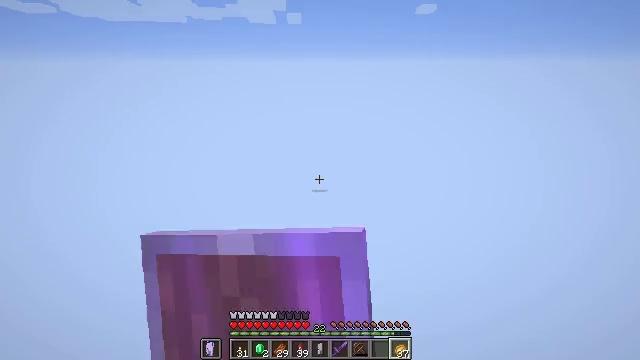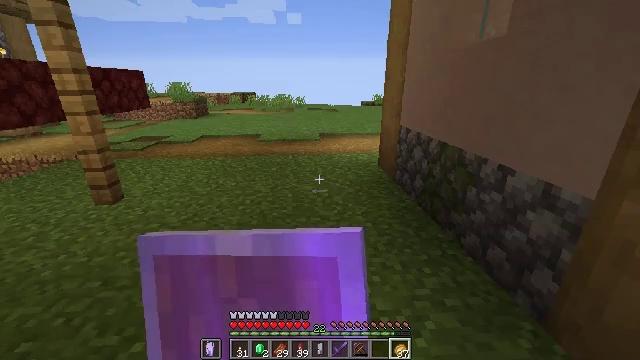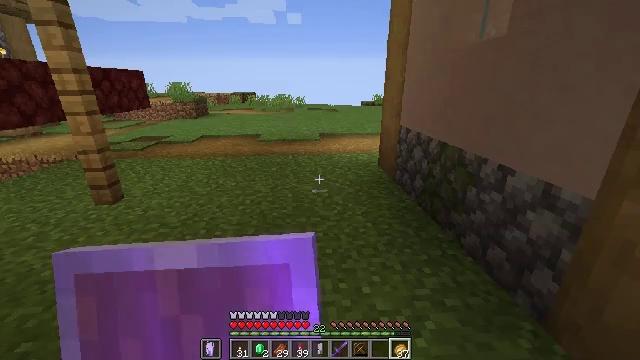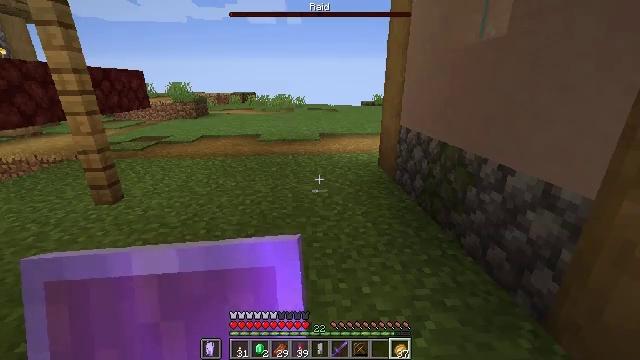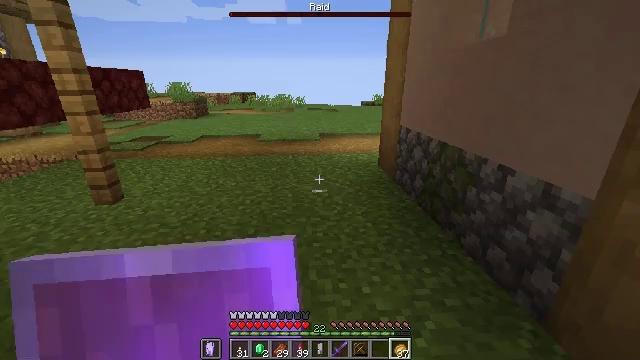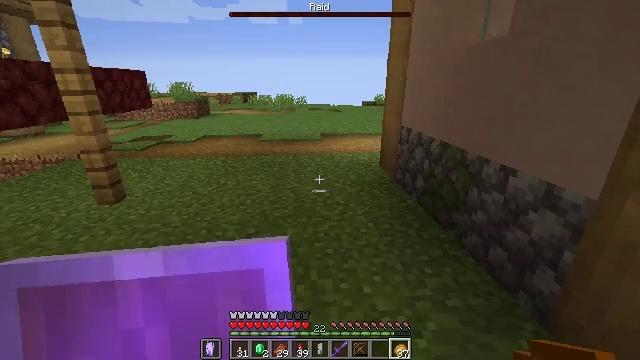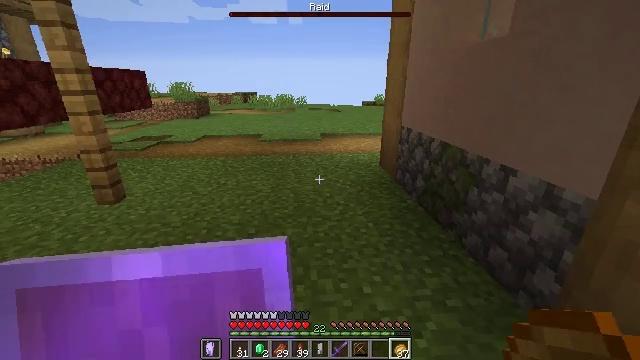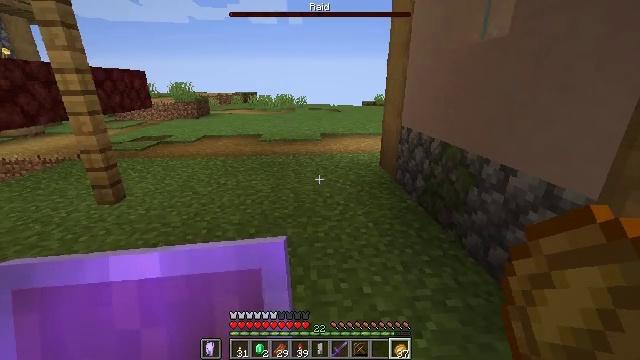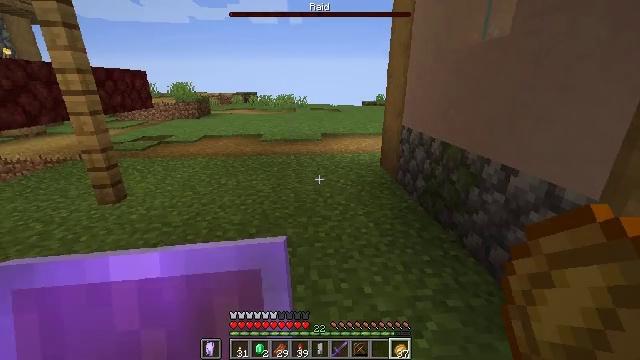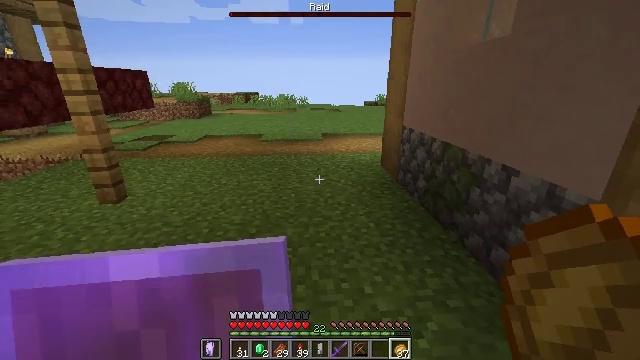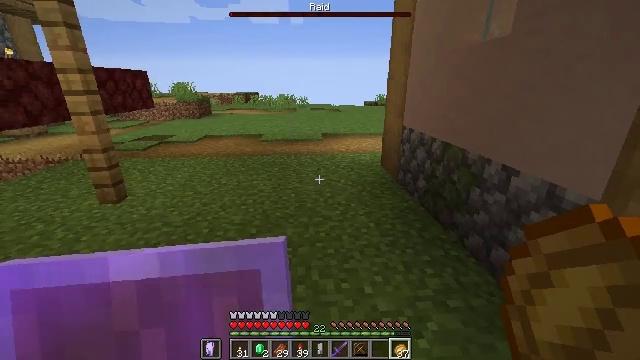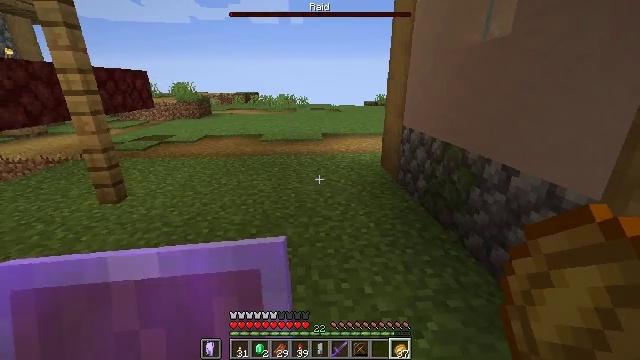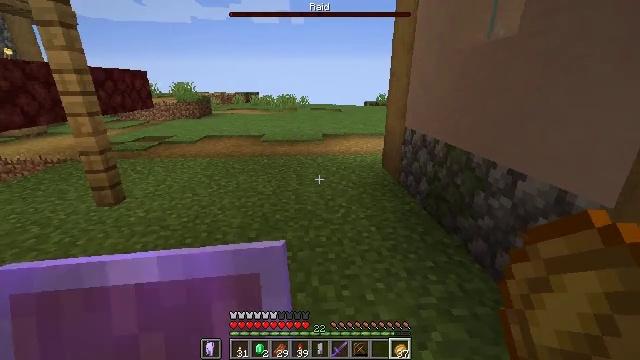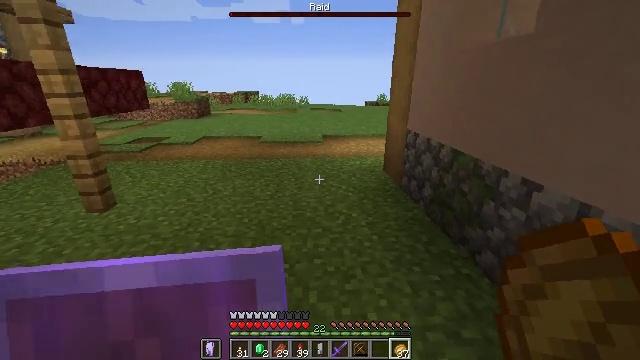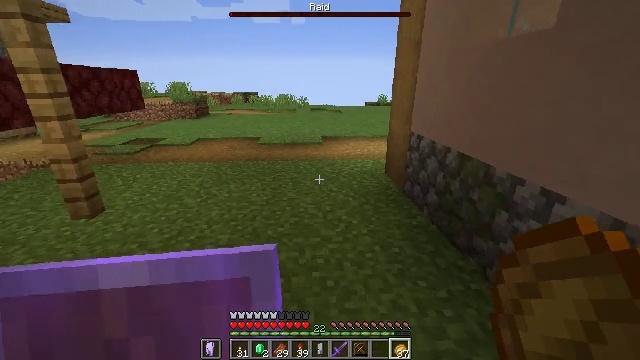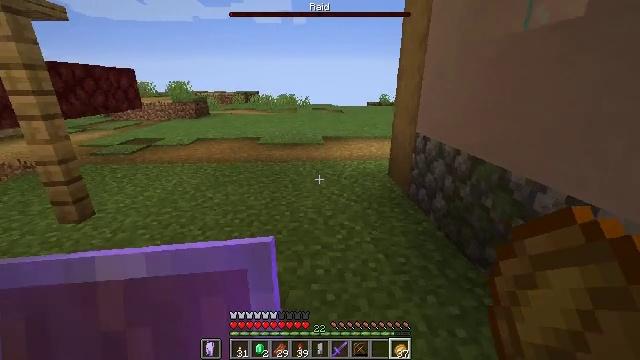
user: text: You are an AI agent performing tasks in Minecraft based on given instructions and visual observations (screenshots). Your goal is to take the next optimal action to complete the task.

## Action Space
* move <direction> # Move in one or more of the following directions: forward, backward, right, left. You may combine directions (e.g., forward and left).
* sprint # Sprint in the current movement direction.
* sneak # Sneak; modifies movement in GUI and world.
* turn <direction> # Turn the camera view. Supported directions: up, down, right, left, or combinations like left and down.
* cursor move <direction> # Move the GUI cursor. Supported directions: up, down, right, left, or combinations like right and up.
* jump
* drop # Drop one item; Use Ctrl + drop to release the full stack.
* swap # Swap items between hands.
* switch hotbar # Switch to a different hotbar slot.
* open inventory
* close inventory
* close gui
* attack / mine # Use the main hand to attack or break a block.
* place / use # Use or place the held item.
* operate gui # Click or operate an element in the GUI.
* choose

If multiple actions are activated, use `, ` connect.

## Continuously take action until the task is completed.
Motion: motion action
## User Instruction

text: Kill mobs.
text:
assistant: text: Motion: no_op
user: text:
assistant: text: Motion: no_op
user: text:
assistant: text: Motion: no_op
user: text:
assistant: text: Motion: no_op
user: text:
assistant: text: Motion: no_op
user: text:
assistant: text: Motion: no_op
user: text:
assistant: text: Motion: no_op
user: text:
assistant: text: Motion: no_op
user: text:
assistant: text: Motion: no_op
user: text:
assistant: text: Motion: no_op
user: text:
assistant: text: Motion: no_op
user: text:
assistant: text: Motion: move forward
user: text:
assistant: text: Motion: move forward
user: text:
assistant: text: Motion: move forward
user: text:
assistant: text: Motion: move forward
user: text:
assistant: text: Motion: no_op
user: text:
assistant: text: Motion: no_op
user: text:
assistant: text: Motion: move forward
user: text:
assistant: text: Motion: move forward
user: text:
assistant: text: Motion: move forward
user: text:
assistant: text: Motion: move forward
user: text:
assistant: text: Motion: move forward
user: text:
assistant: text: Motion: move forward
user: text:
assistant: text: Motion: move forward
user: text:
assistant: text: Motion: move forward
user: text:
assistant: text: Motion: move forward, turn right
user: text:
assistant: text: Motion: move forward, turn right
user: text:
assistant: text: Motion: move forward, turn right and up
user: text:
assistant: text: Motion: move forward and move left, turn right
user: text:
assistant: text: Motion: move forward and move left, turn right